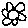
Label: flower